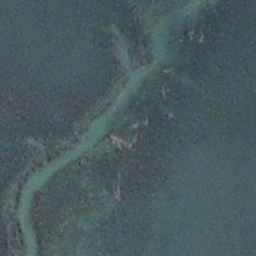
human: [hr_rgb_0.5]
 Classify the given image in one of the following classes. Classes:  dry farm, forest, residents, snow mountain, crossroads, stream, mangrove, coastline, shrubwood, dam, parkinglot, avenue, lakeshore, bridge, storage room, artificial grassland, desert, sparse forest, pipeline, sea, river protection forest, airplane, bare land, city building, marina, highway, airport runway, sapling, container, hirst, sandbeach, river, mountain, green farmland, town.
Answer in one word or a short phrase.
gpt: stream